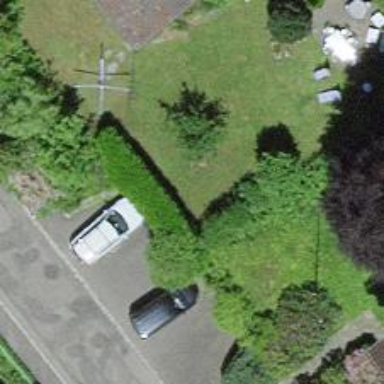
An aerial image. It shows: Garage.